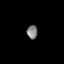
Tissue: lung
Cell type: Endothelial cells
Senescence score: 0.5709
Nuclear area (px): 146
Mean DAPI intensity: 125.479